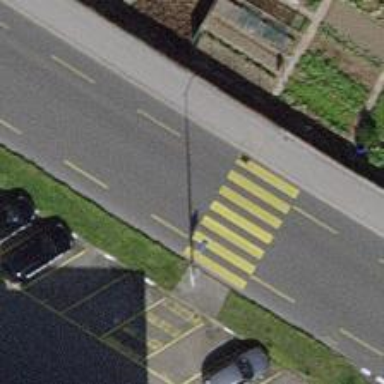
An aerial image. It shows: Marked crossing on the road with clear markings.